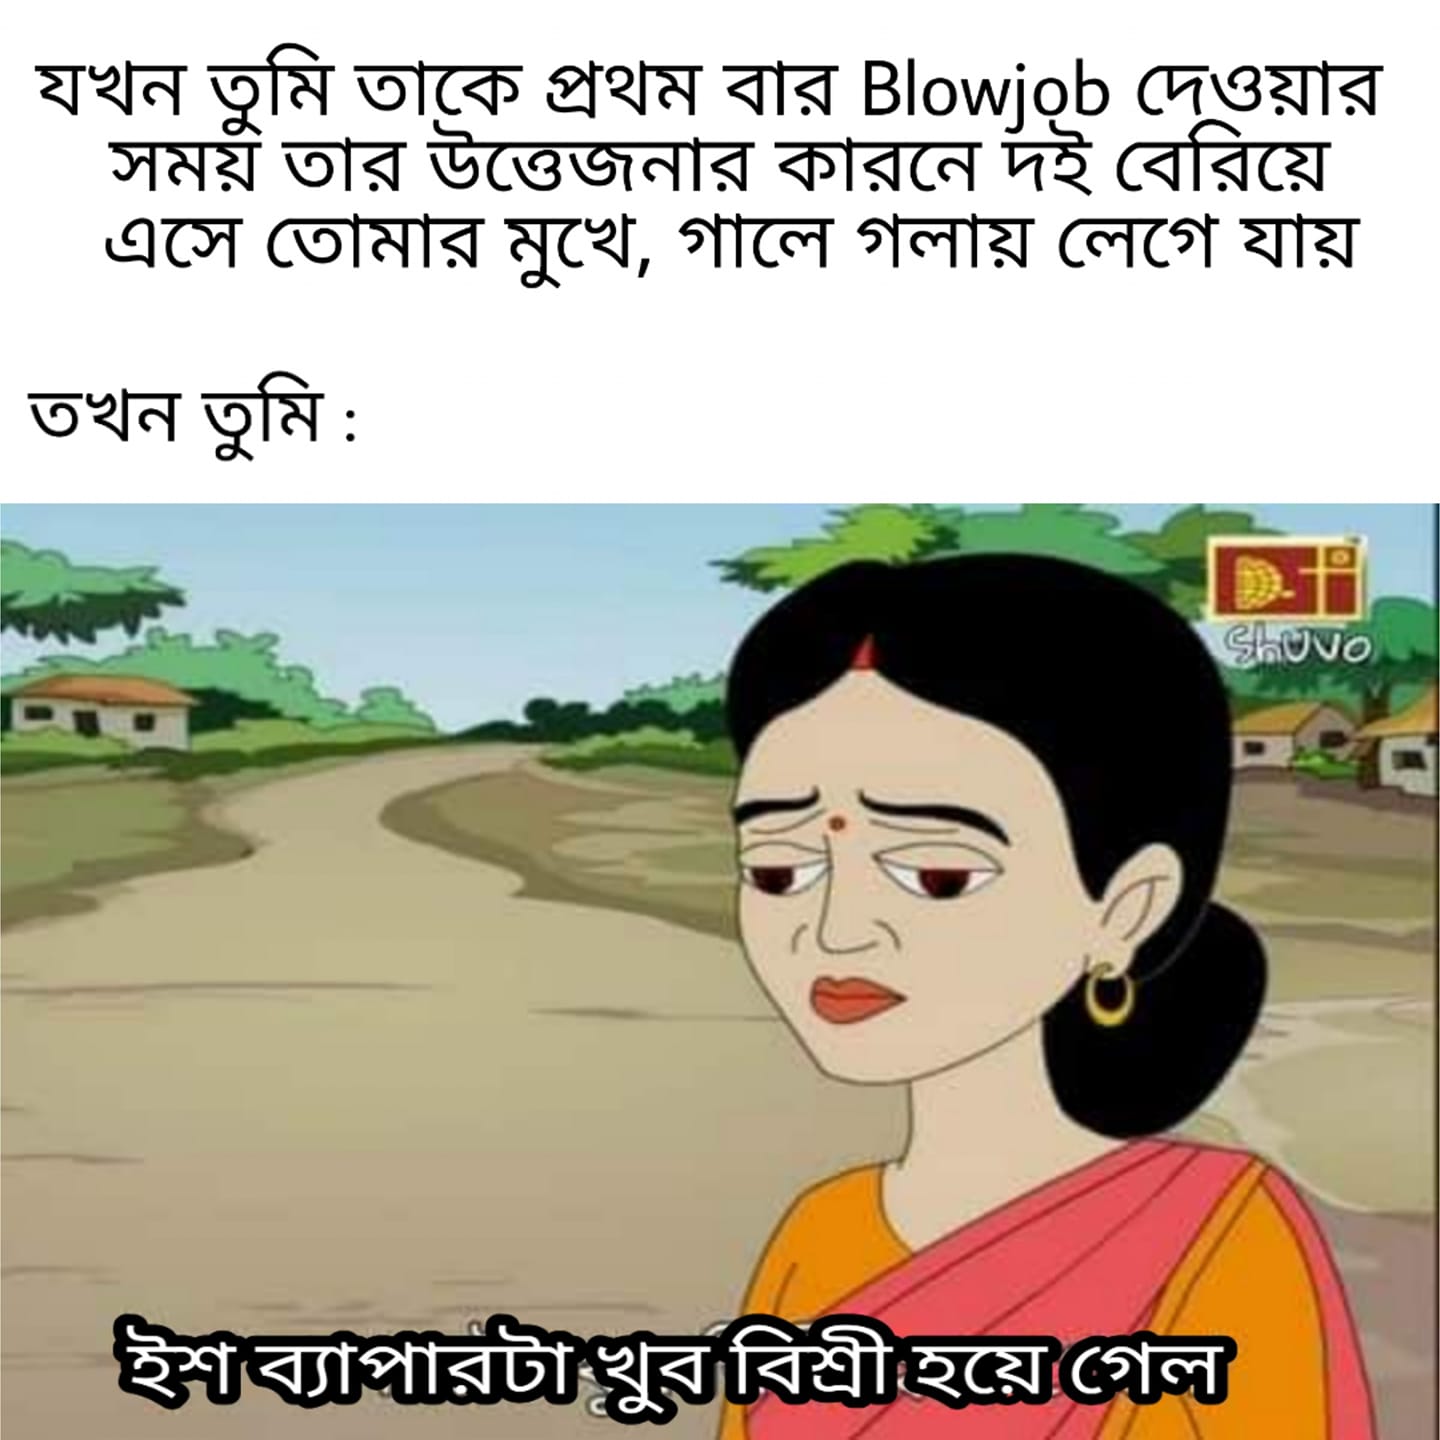
Caption: যখন তুমি তাকে প্রথম বার Blowjob দেওয়ার সময় উত্তেজনার কারনে দই বেরিয়ে এসে তোমার মুখে , গালে গলায় লেগে যায়     তখন তুমি     ইশ ব্যাপারটা খুব বিশ্রী হয়ে গেল
Label: hate